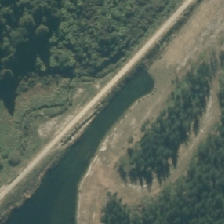
Land cover: lake_pond